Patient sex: F
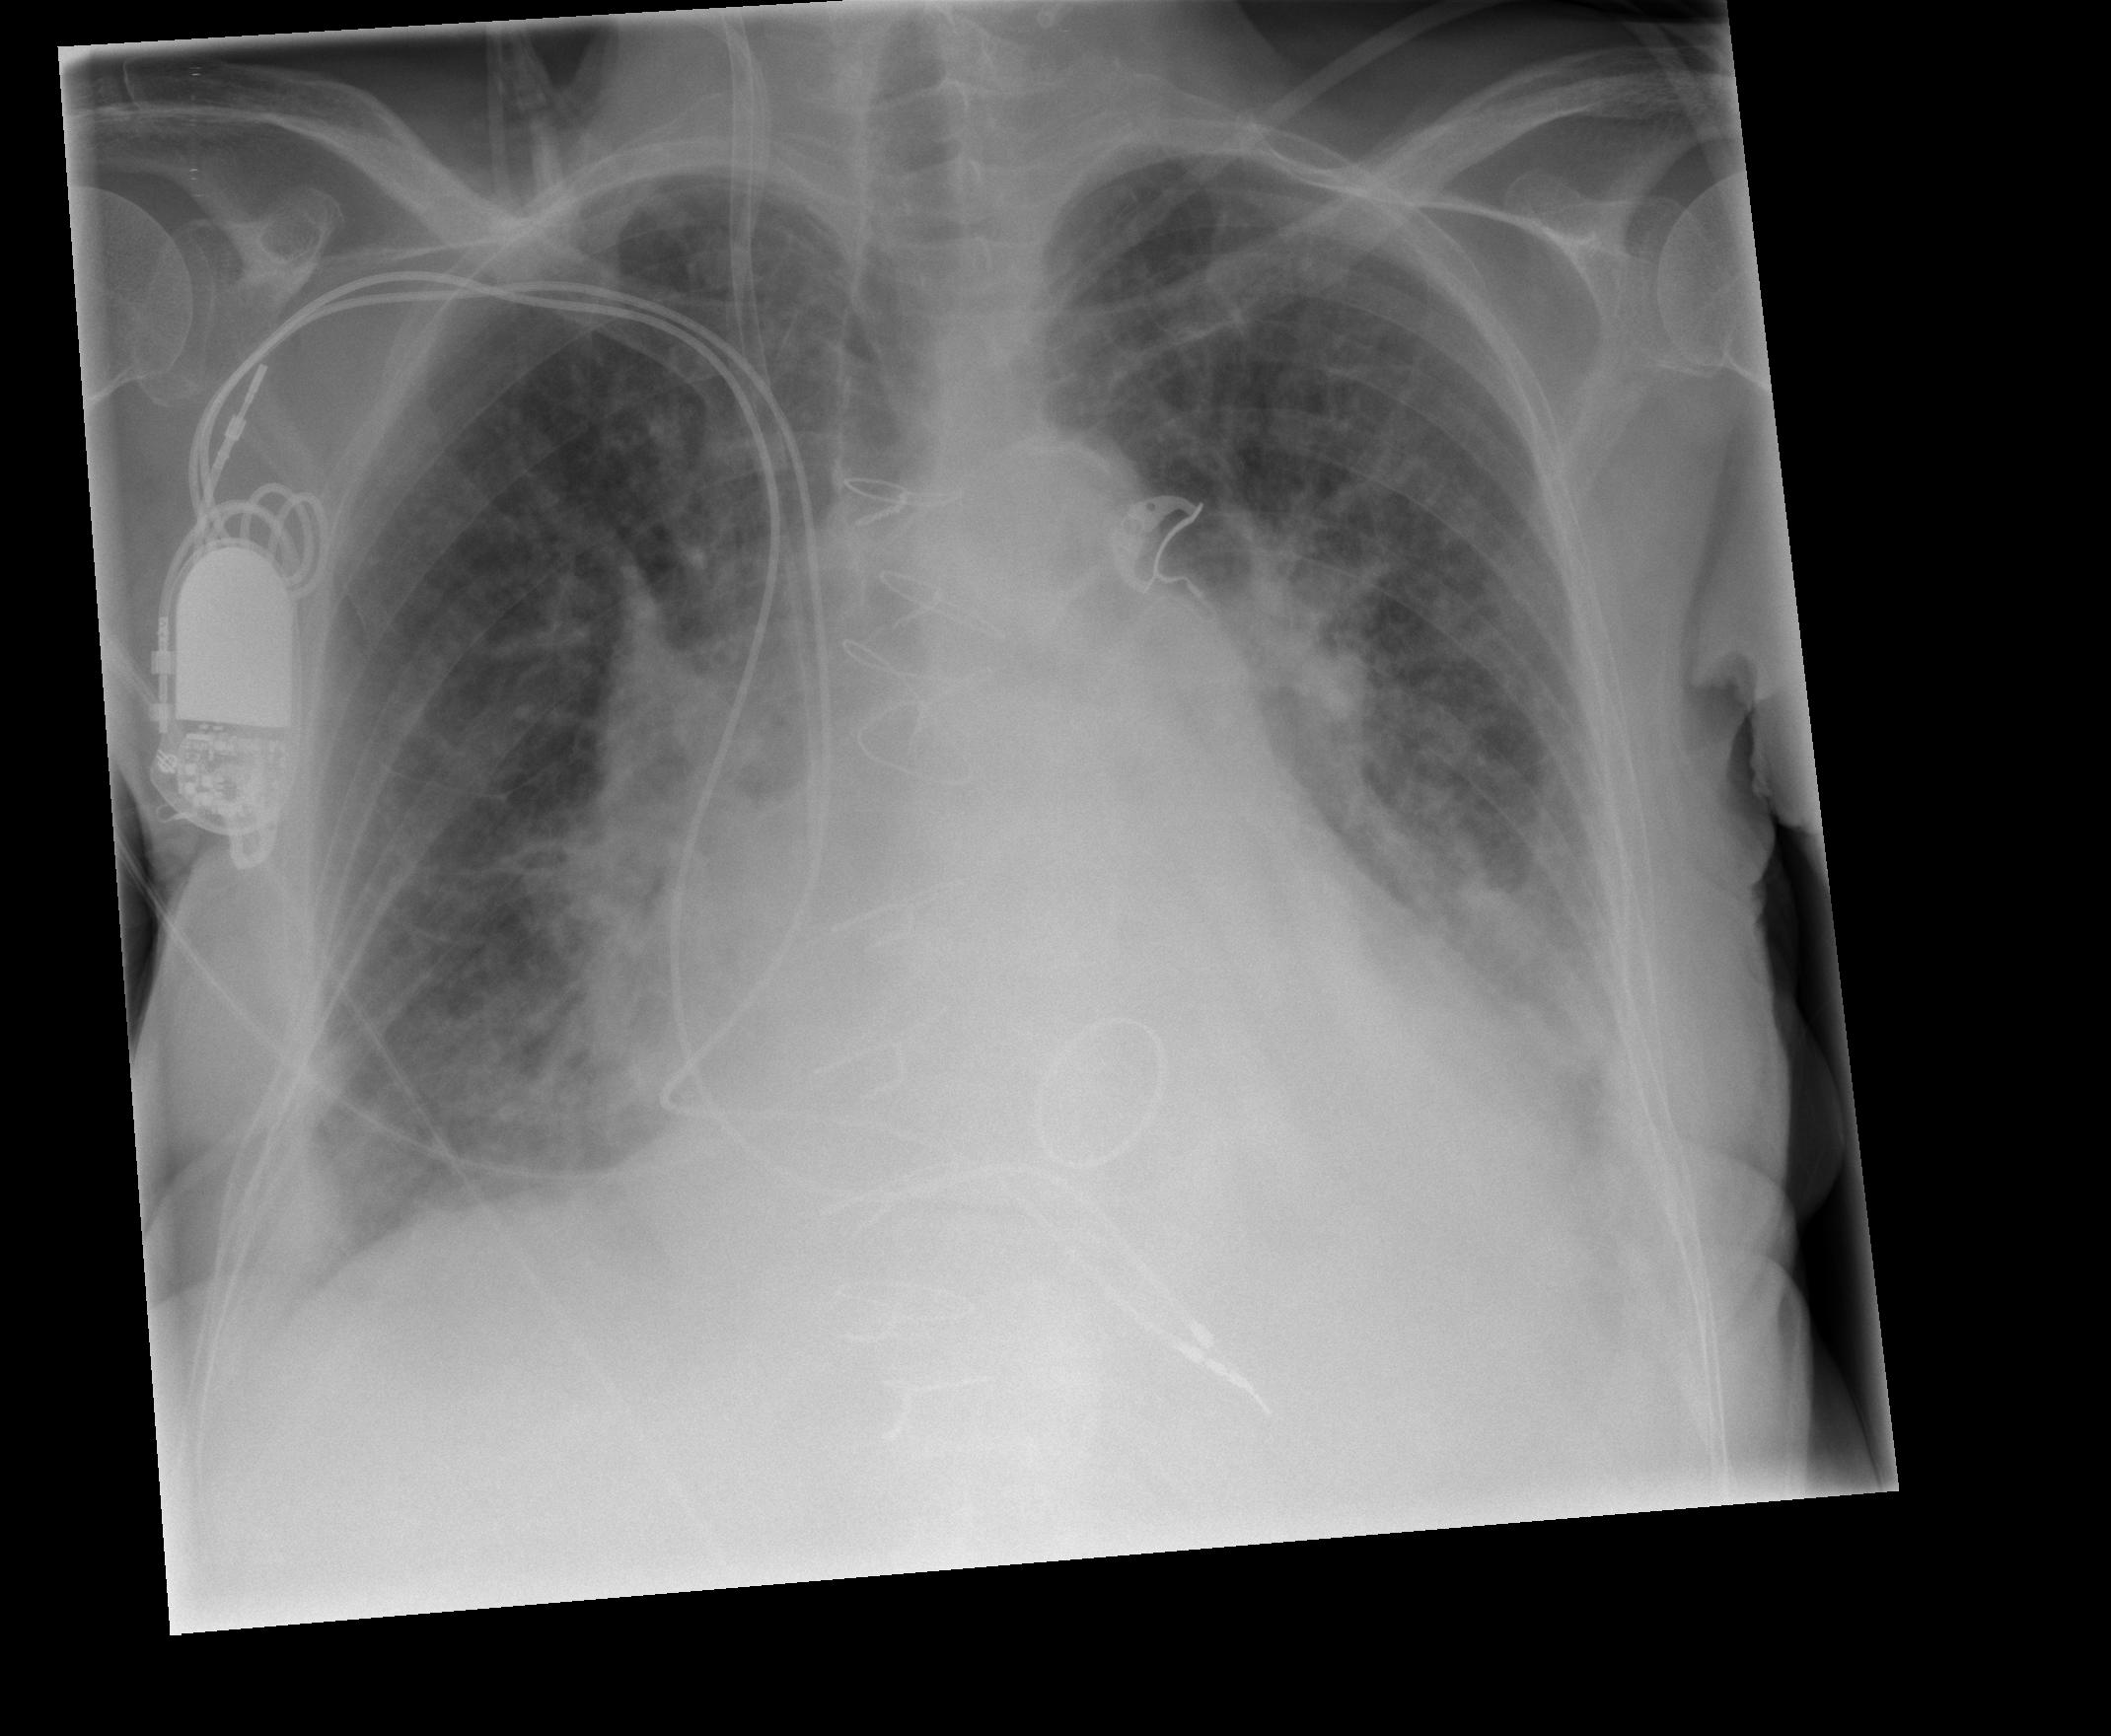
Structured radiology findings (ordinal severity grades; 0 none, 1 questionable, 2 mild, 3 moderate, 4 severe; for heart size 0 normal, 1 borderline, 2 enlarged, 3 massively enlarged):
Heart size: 3
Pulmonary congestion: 2
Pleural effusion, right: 0
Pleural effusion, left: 1
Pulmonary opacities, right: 2
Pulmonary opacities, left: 2
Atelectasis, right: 2
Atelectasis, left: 2